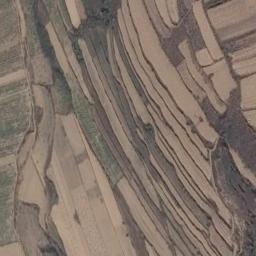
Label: terrace